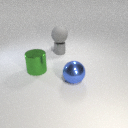
large green metal cylinder to the left of large blue metal sphere